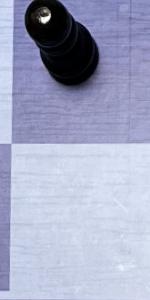
Label: Empty